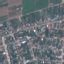
Label: Residential